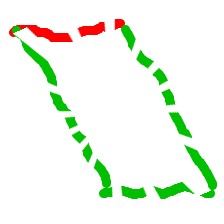
Shape: parallelogram